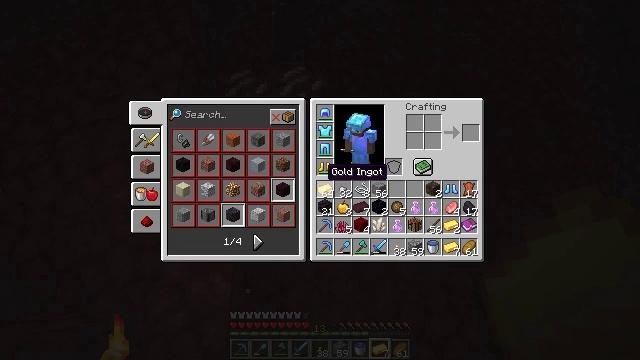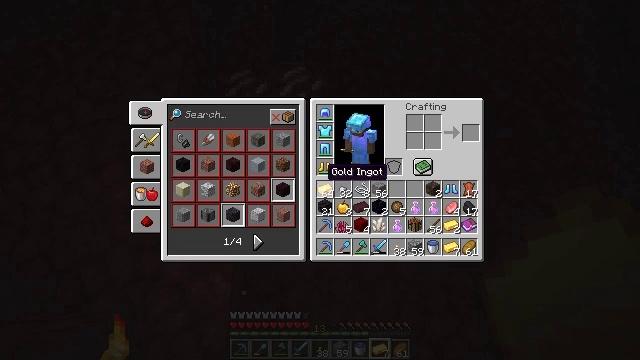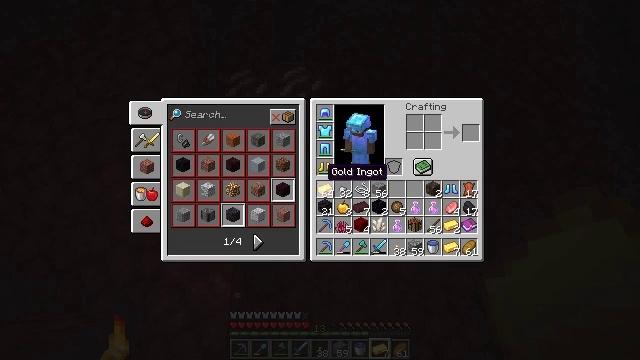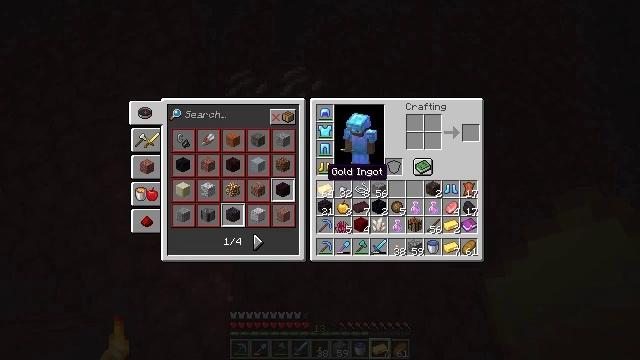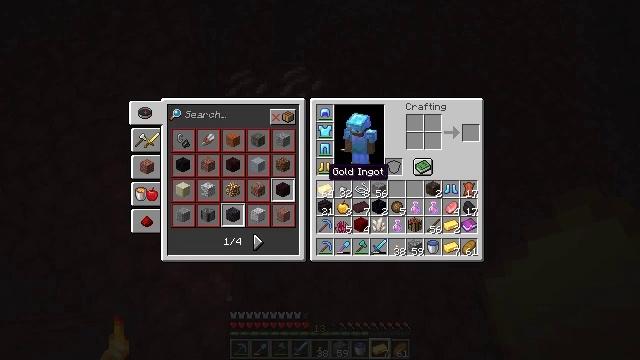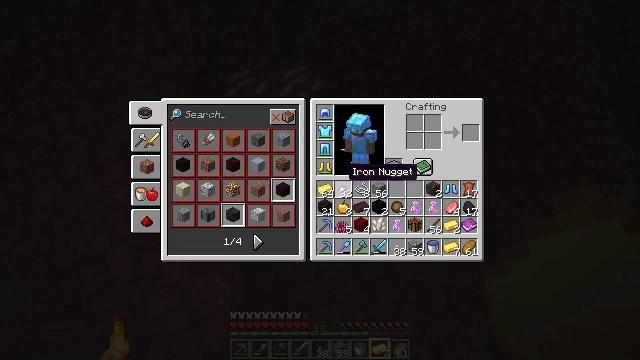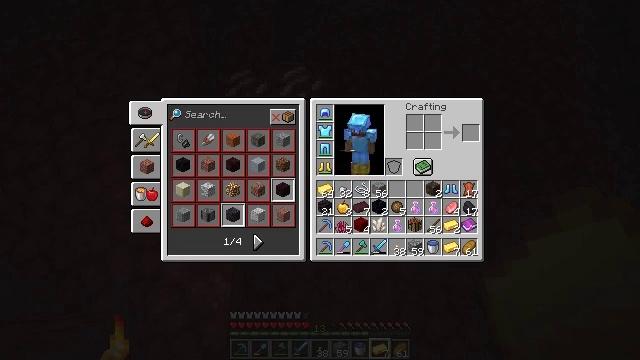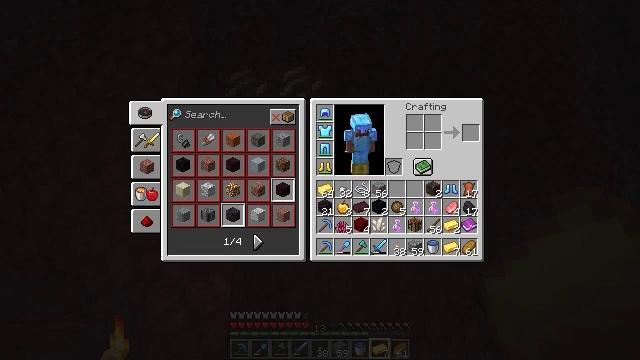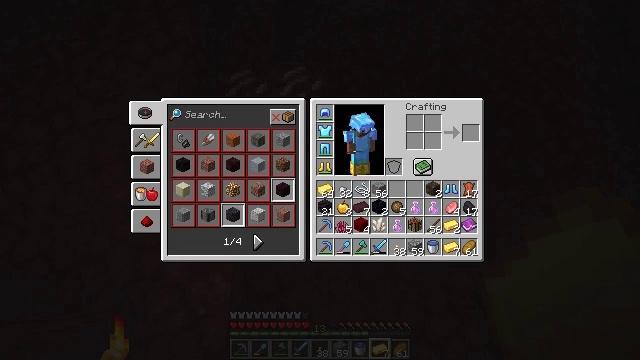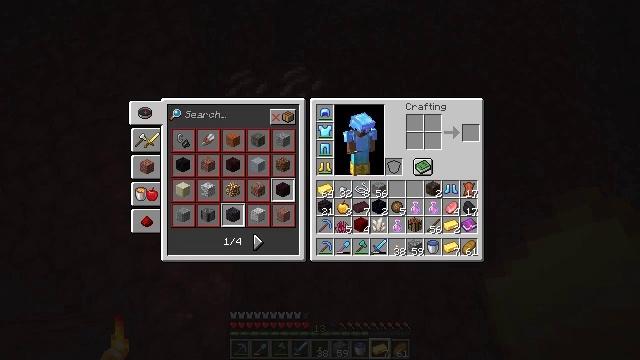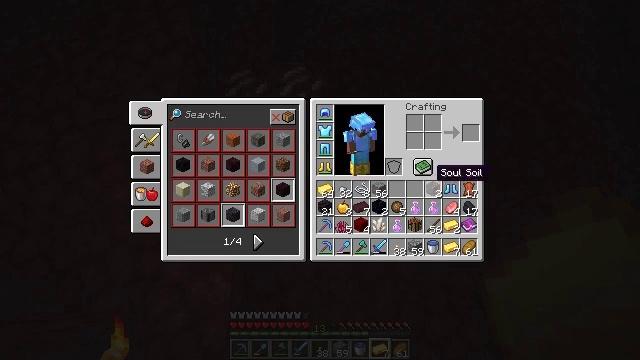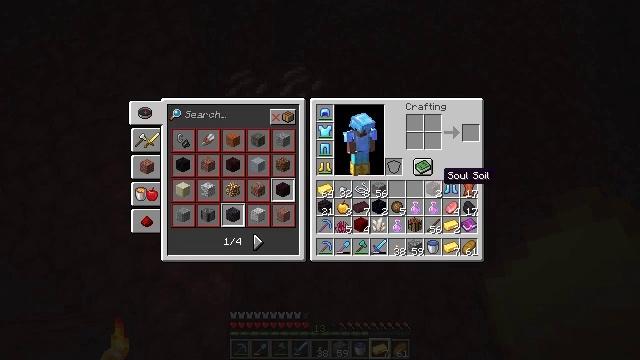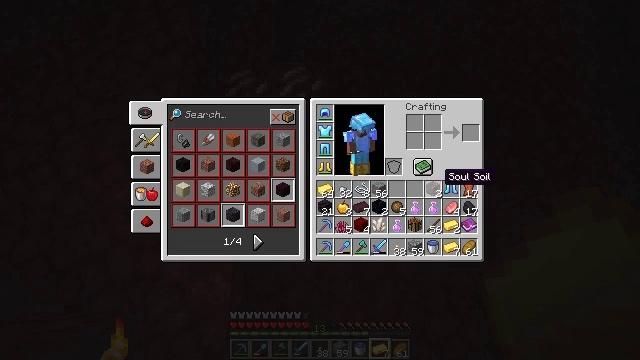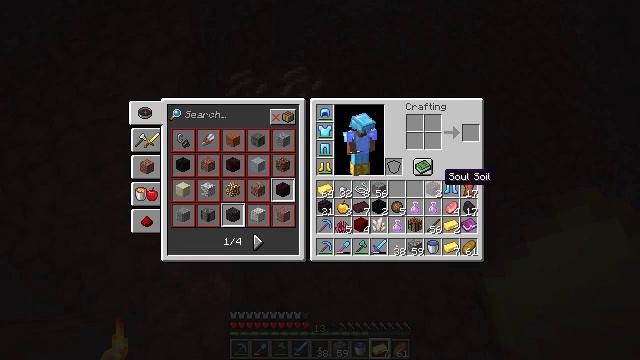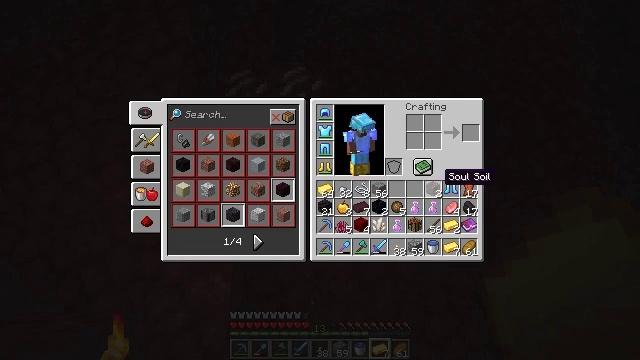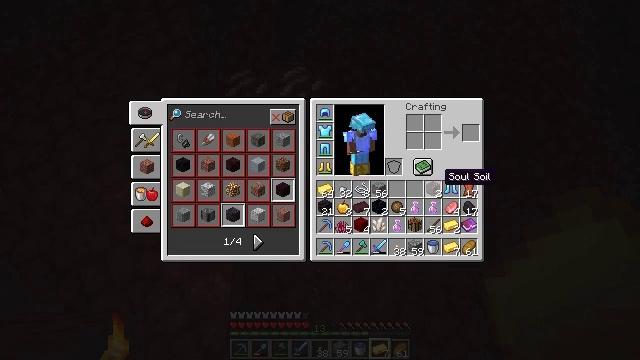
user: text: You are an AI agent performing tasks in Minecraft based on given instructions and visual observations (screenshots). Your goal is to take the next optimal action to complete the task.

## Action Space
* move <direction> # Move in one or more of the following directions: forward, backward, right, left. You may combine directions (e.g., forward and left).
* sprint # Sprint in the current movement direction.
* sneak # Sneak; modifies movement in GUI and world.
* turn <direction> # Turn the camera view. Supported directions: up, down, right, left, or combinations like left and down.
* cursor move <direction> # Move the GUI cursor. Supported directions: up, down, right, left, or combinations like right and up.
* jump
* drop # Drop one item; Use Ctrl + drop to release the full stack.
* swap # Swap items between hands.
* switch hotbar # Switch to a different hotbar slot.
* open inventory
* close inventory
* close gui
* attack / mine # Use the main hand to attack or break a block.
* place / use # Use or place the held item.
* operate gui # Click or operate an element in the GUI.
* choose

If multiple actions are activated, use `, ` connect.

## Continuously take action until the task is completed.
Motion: motion action
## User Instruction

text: Drop a soul soil.
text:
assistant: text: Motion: open inventory
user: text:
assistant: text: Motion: open inventory
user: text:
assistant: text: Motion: no_op
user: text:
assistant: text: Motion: no_op
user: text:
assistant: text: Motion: cursor move right
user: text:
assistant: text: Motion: cursor move right
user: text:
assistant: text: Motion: cursor move right
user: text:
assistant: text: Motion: cursor move right
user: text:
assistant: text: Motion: no_op
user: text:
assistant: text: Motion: no_op
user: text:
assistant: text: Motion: cursor move right
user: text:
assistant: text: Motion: no_op
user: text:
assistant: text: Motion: no_op
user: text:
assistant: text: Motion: no_op
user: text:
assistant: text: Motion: no_op
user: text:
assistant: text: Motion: no_op
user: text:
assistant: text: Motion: no_op
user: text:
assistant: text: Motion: no_op
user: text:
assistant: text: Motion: no_op
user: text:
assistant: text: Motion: operate gui
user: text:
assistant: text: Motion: operate gui
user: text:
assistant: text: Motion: operate gui
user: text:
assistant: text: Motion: cursor move right and up
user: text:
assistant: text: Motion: cursor move right and up
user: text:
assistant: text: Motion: cursor move right
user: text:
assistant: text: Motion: operate gui
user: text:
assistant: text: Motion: operate gui
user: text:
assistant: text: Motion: operate gui
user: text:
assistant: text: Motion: no_op
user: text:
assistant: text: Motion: no_op